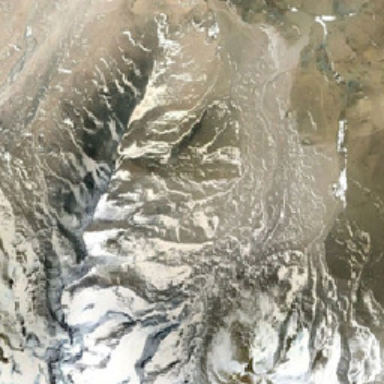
In addition to snow mountain and other plants .